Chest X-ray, AP view. Patient: 23 years old, sex M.
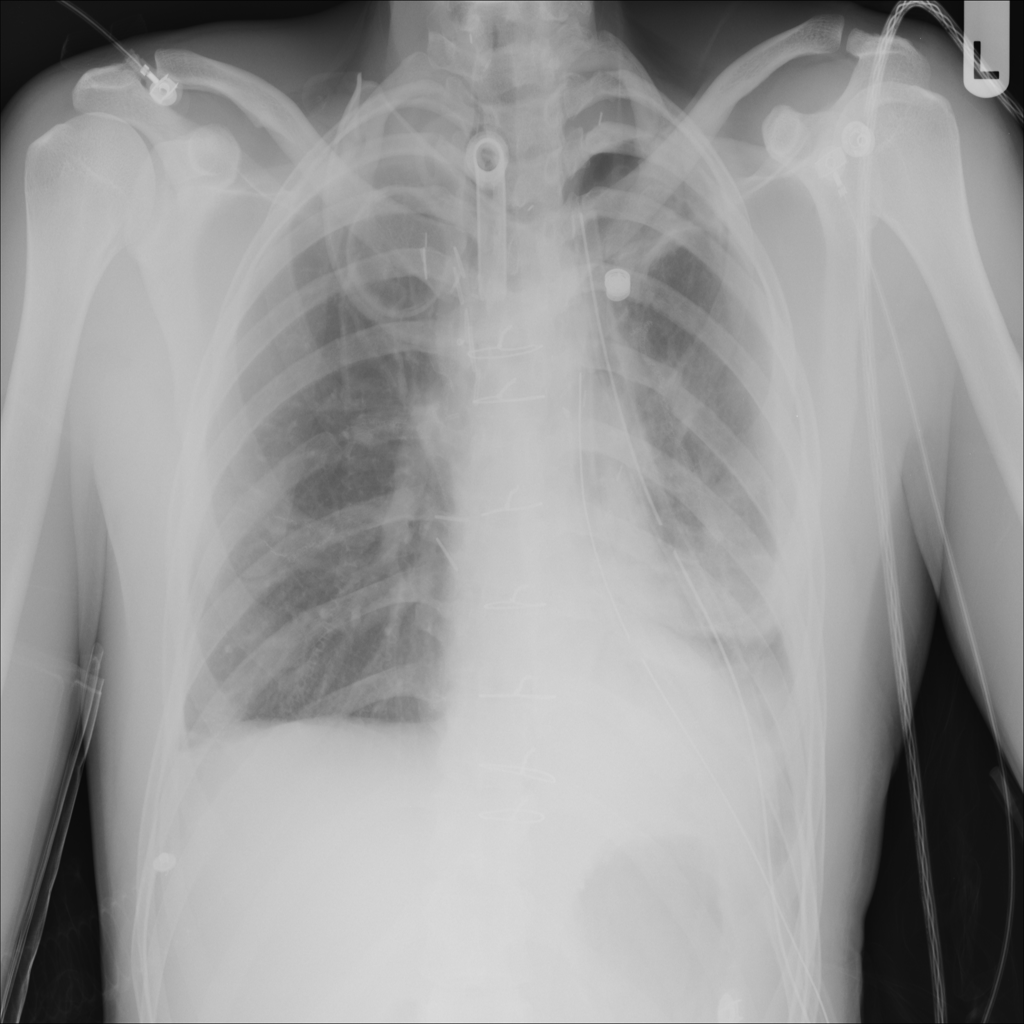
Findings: Pneumothorax